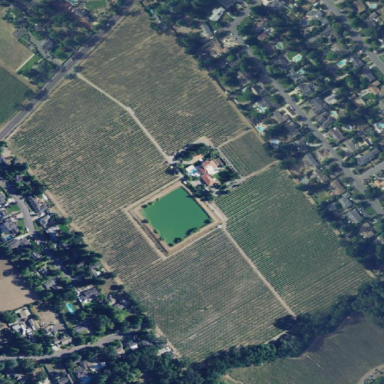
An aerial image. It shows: Vineyard with wine grapes as the crop.